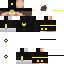
A male human skin with dark skin, wearing brown long hair dressed in a black hoodie and black pants, featuring a closed mouth.